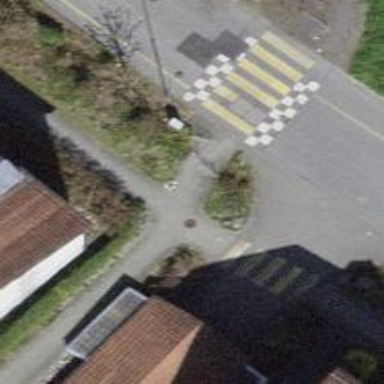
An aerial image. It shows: Kerb barrier.